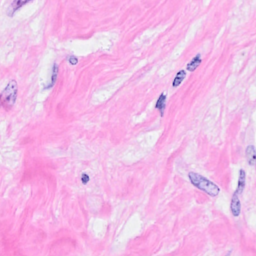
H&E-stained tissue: Breast